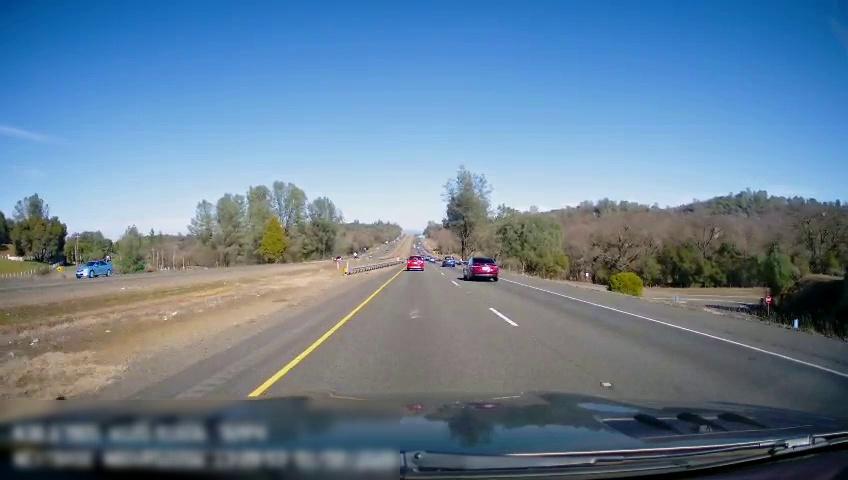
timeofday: Day
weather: Sunny
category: Drivable Space
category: Drivable Space
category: Vehicles | Car
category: Vehicles | Car
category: Vehicles | Car
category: Vehicles | Car
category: Drivable Space
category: Lanes | Current Lane
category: Lanes | Current Lane
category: Lanes | Alternate Lane